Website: slack
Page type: payment
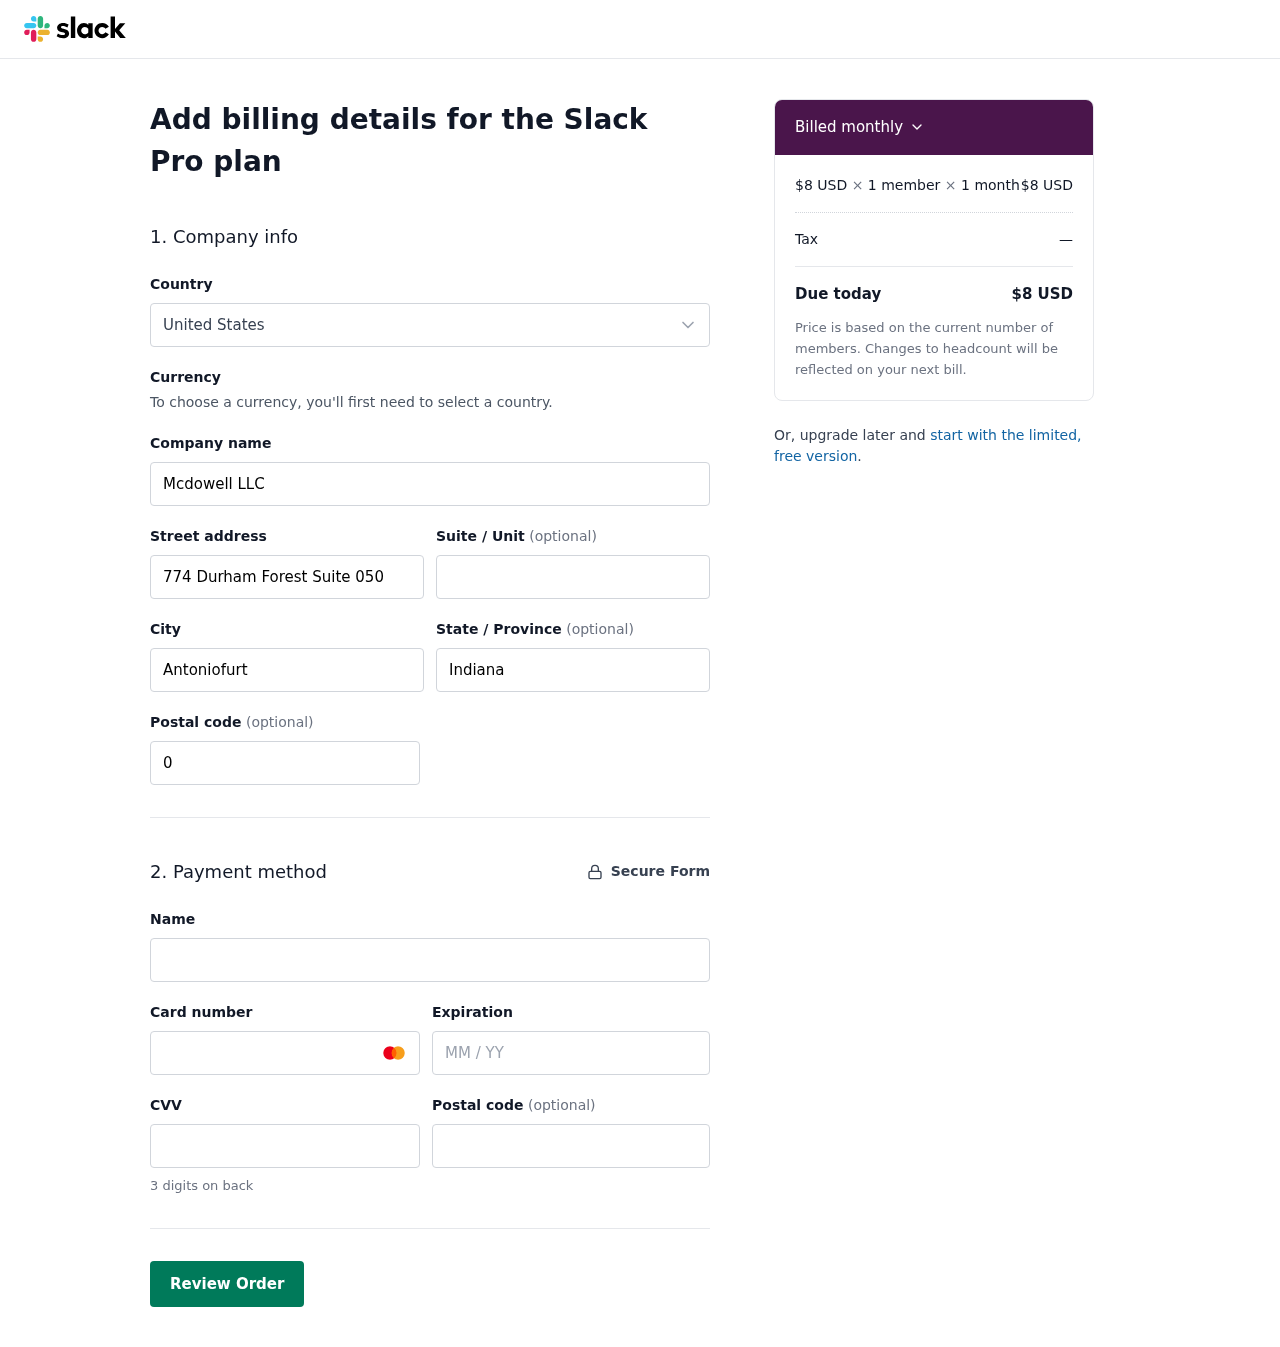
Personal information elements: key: PII_COUNTRY
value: United States
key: PII_COMPANY
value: Mcdowell LLC
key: PII_STREET
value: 774 Durham Forest Suite 050
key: PII_CITY
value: Antoniofurt
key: PII_STATE
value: Indiana
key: PII_POSTCODE
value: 08541
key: PII_FULLNAME
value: Allison Hines
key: PII_CARD_NUMBER
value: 2700 9485 3963 6851
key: PII_CARD_EXPIRY
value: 06/26
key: PII_CARD_CVV
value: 242
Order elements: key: ORDER_PRICE_PER_MEMBER
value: $8 USD
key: ORDER_NUM_MEMBERS
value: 1 member
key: ORDER_NUM_MONTHS
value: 1 month
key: ORDER_SUBTOTAL
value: $8 USD
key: ORDER_TAX
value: —
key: ORDER_TOTAL
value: $8 USD